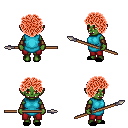
a pixel art fantasy rpg character, female body template, orc, green skin, teal tunic, red pants, red curly afro hairstyle, leather bracers, black slippers, spear, four views (front, back, left, right), 2x2 character sprite sheet, small pixel art, hard edges, no anti-aliasing